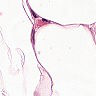
Metastatic tissue present: no